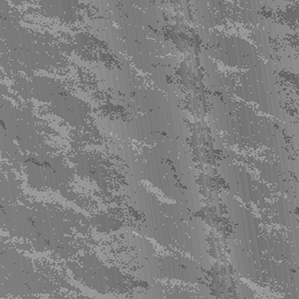
Label: frost